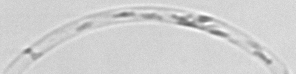
Label: Guinardia_striata